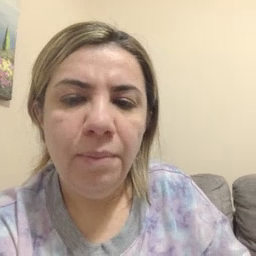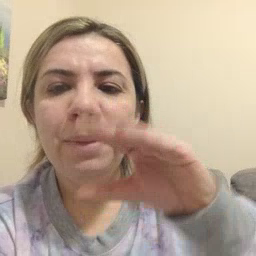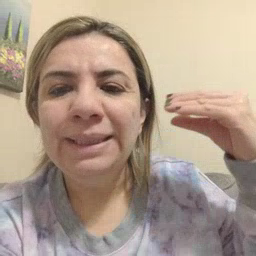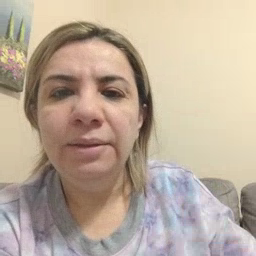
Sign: smile